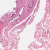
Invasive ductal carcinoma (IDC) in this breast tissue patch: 0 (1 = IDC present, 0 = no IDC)